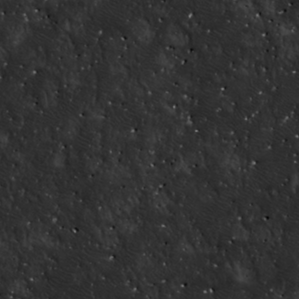
Label: non_frost